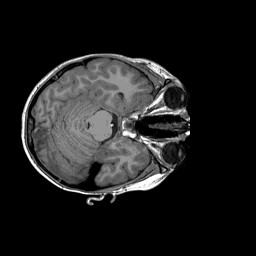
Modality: T1w
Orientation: coronal
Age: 12
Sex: male
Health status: ill